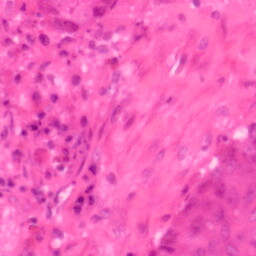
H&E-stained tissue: Colon